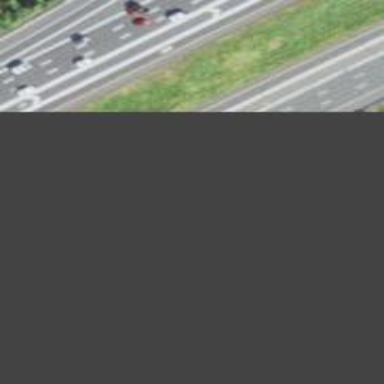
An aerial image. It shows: View of motorway.